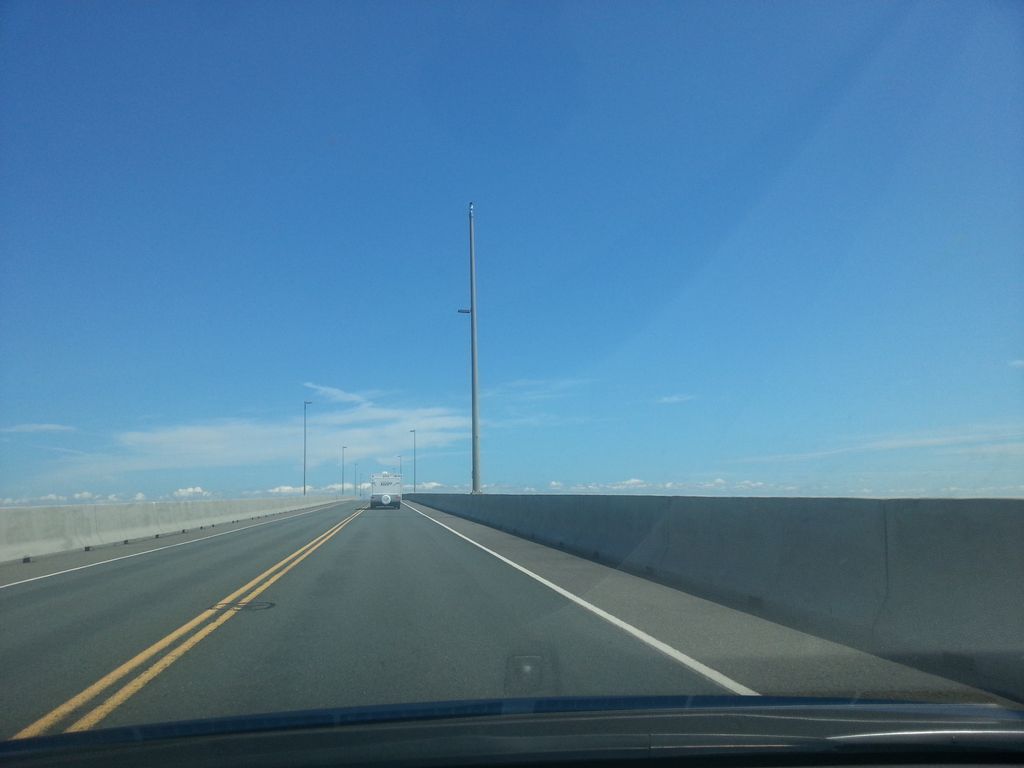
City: charlottetown